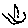
Label: smiley face